Question:
How to delete item a particular item from 'Image' map in flutter. my structure is shown in the attached image.
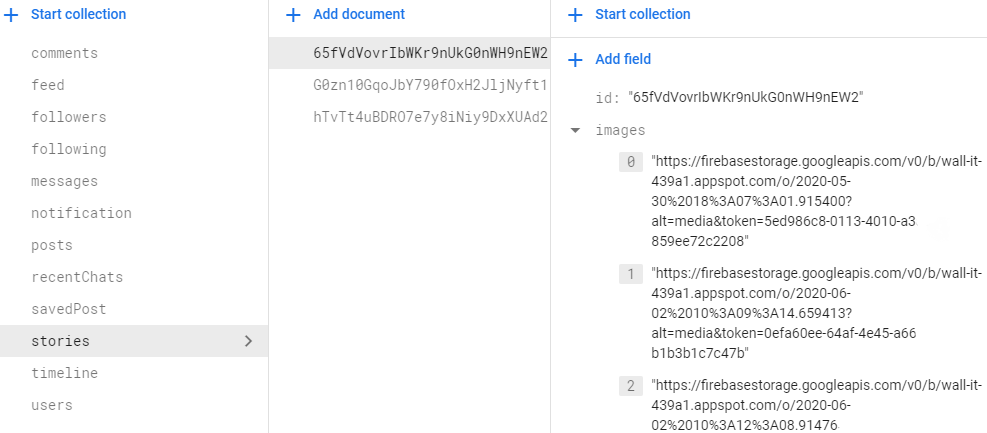
Answer: 'Image' is an array, if you want to delete an item from the array, then do the following:
'''
void deleteItem() async{
var firebaseUser = await FirebaseAuth.instance.currentUser();
Firestore.instance.collection("stories").document(firebaseUser.uid).updateData({
"images" : FieldValue.arrayRemove([imageURL])
}).then((_) {
print("success!");
});
}
'''
Assuming the document id is the current 'userId', then you can use 'arrayRemove' to remove an item from the array.